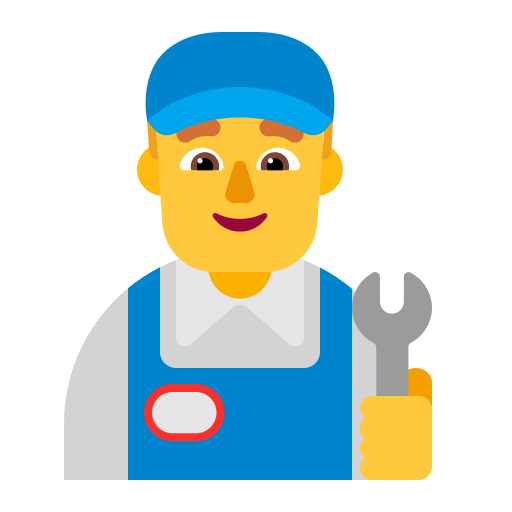
man mechanic flat default